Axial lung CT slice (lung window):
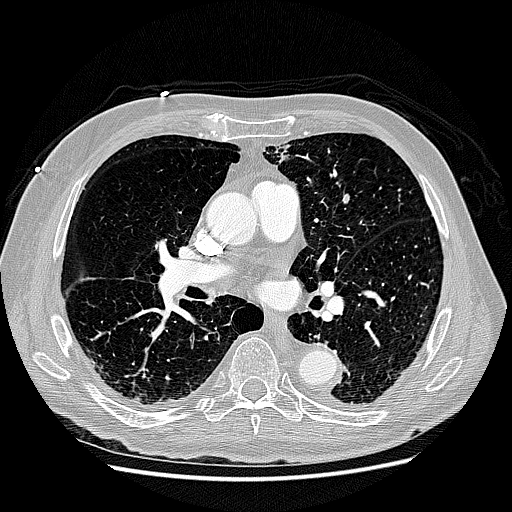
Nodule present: no